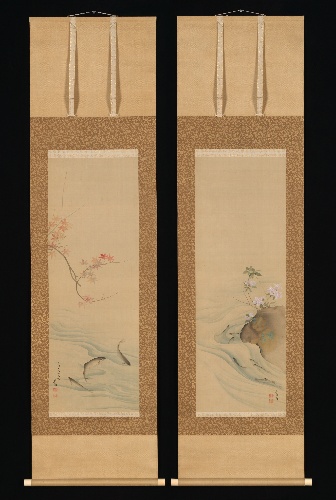
Artist: Maruyama Ōkyo 円山応挙
Artist bio: Japanese, 1733–1795
Date: 1785
Object type: Pair of hanging scrolls
Classification: Paintings
Medium: Pair of hanging scrolls; ink, gold, and color on silk
Culture: Japan
Period: Edo period (1615–1868)
Dimensions: Image (a): 40 15/16 × 14 9/16 in. (104 × 37 cm)
Overall with mounting (a): 75 3/8 × 20 1/4 in. (191.5 × 51.5 cm)
Overall with knobs (a): 75 3/8 × 22 5/8 in. (191.5 × 57.4 cm)
Image (b): 40 15/16 × 14 1/2 in. (104 × 36.8 cm)
Overall with mounting (b): 75 3/16 × 20 1/4 in. (191 × 51.5 cm)
Overall with knobs (b): 75 3/16 × 22 9/16 in. (191 × 57.3 cm)
Department: Asian Art
Credit line: Mary Griggs Burke Collection, Gift of the Mary and Jackson Burke Foundation, 2015
Accession year: 2015
Repository: Metropolitan Museum of Art, New York, NY
Tags: Fish|Flowers